Field crop: tomato
Growth stage: 1
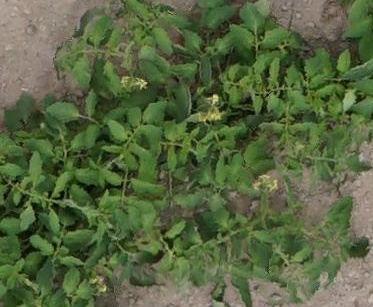
Species: tomato